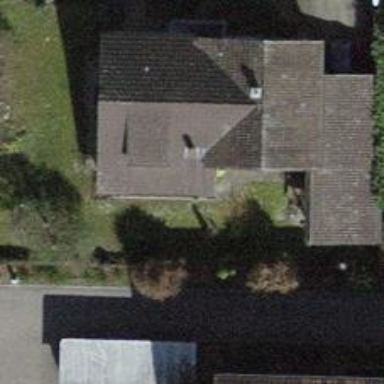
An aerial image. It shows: Building with tiled roof.